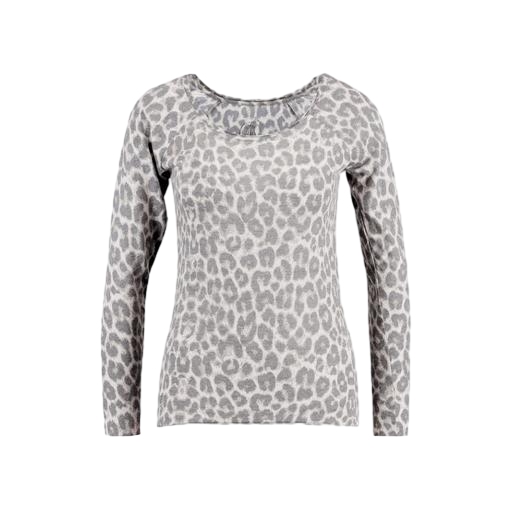
gray leopard print t-shirt, blue animal-print t-shirt only macy, black animal-print sleep top, white background